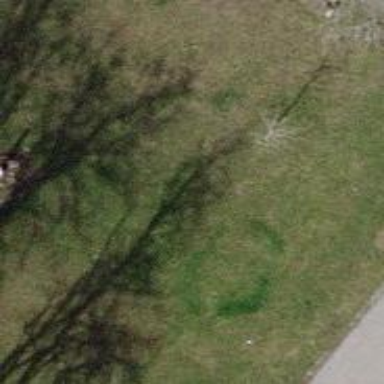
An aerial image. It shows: White bench.